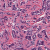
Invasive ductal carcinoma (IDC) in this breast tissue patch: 0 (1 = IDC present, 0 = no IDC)